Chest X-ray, PA view. Patient: 66 years old, sex F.
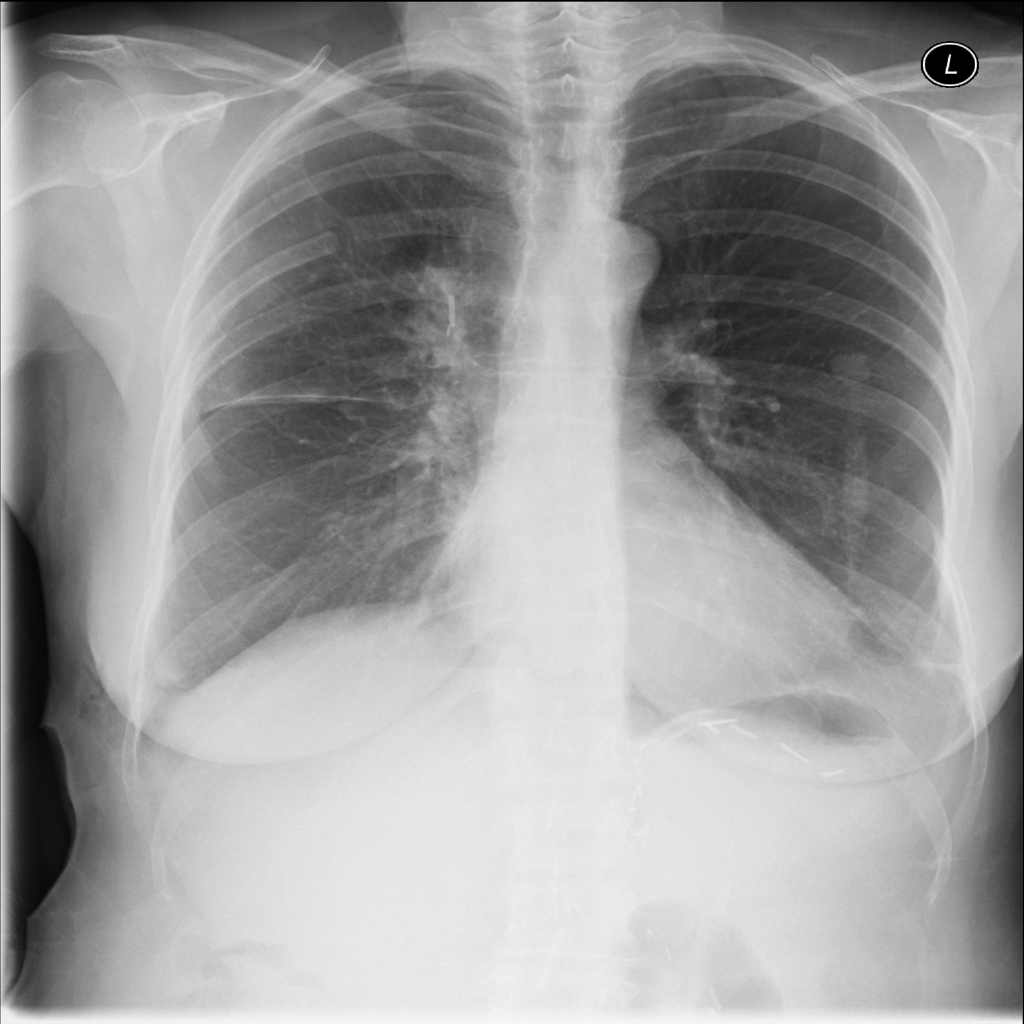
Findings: Pneumothorax